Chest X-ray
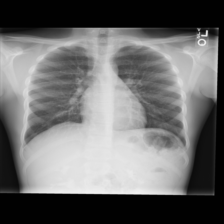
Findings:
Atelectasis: negative
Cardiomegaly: negative
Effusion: negative
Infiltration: negative
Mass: negative
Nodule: negative
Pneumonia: negative
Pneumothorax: negative
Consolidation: negative
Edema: negative
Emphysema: negative
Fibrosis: negative
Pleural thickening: negative
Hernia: negative